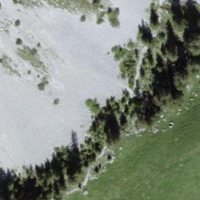
EUNIS habitat code: 23
Species observed at this site:
Tettigonia cantans
Pholidoptera griseoaptera
Podisma pedestris